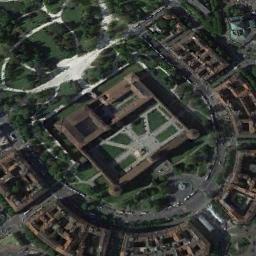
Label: palace